Current action and preconditions to check: path_clear

Your task: For each precondition in the list above, predict whether it will hold at this action.

Consider the current scene as observed from the mobile robot's camera, and analyze the predicted future states of all dynamic agents (e.g., people, animals, vehicles, or any moving entities) within the NEXT SECOND.

IMPORTANT: Only answer "very likely" if you are absolutely certain—based on strong, clear evidence—that a dynamic agent will violate the precondition in the predicted future state. Do NOT answer "very likely" for unlikely, ambiguous, or low-probability risks.

Ask yourself for each precondition: Is there a high probability, with clear and convincing evidence, that the predicted future states of any dynamic agent will interfere with the predicted future state of the currently executing action within the NEXT SECOND, causing that precondition to fail?

Assess the risk level based on these predictions. Use "likely" or "very likely" if motions create a clear risk of interference.

Use "neutral" or "improbable" if agents are nearby but their predicted paths are clearly diverging or non-conflicting.

Failure Risk Categories: "very improbable", "improbable", "neutral", "likely", "very likely"

Answer Format: Output ONLY the probability_of_failure value from these categories: "very improbable", "improbable", "neutral", "likely", "very likely"

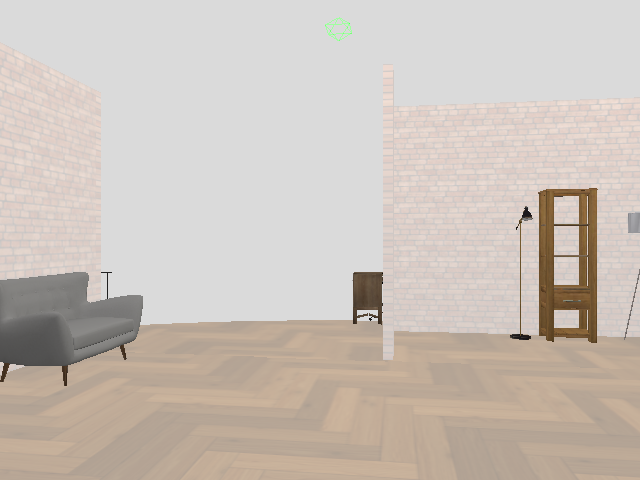

Answer: very improbable